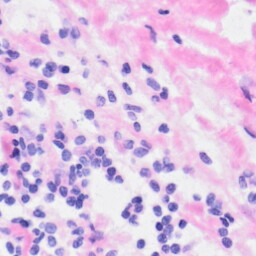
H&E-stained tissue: Kidney